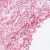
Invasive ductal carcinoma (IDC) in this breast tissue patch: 0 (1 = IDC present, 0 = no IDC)